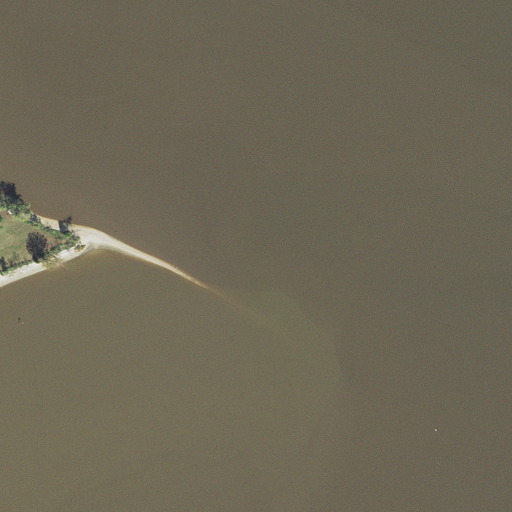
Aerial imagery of bar in Maryland named Stoddert Bar containing open water and herbaceous wetlands